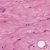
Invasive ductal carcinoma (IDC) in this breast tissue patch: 0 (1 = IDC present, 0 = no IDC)